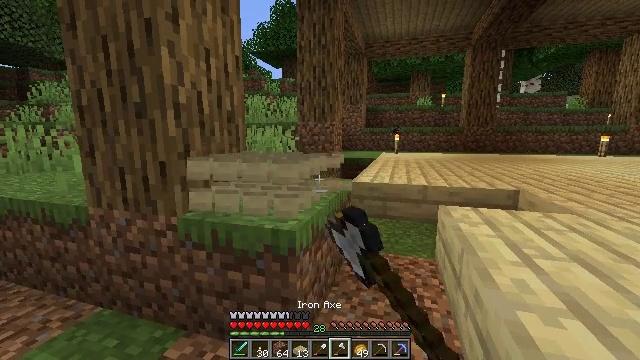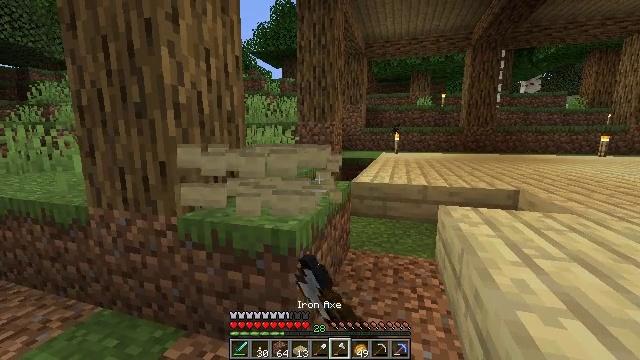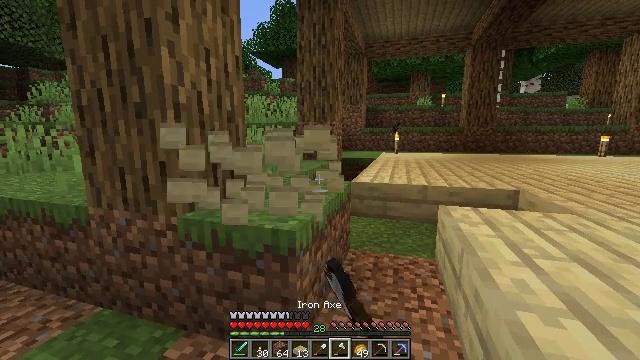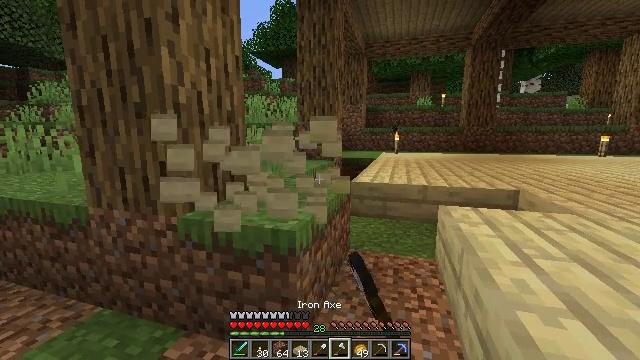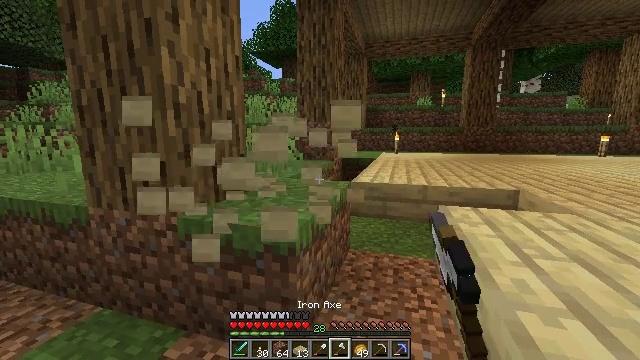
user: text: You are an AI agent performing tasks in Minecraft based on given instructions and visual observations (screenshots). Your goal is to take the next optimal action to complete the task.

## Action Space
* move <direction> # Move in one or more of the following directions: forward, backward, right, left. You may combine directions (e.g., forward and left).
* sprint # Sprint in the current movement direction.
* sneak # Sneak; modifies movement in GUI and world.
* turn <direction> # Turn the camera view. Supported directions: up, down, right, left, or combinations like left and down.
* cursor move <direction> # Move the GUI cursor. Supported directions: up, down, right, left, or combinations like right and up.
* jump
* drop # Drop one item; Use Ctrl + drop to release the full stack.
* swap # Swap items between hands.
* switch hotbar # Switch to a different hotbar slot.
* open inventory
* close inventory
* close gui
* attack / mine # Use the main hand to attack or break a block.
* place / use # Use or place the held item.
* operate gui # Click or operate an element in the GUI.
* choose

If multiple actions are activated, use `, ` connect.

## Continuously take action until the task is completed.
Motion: motion action
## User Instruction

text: Break the birch slab to collect it.
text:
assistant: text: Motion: attack / mine
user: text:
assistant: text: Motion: attack / mine
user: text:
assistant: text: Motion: attack / mine
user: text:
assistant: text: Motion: attack / mine
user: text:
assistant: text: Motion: no_op